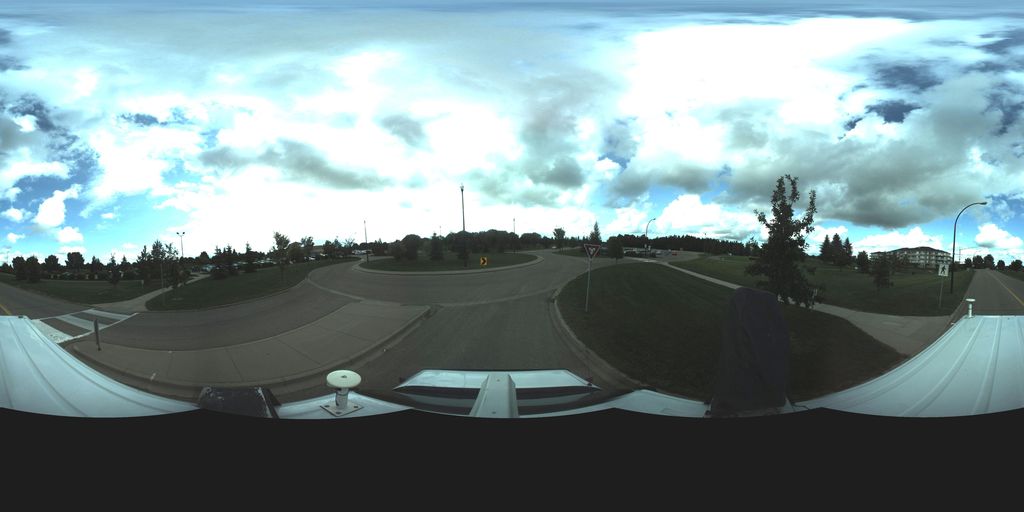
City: saskatoon